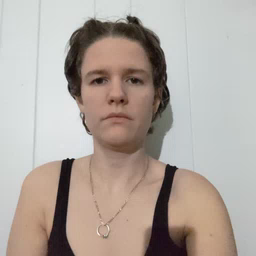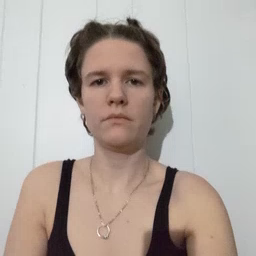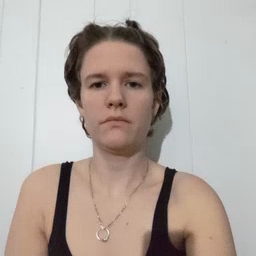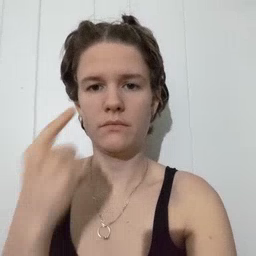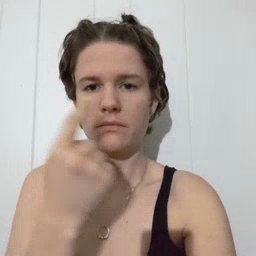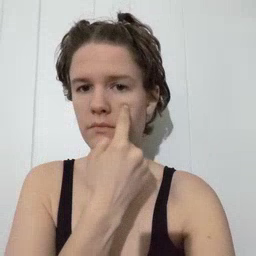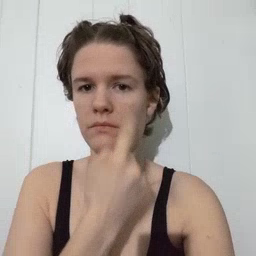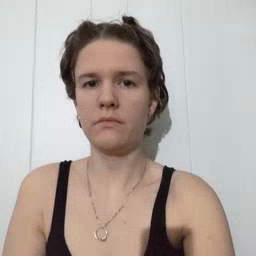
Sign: eye